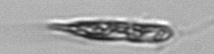
Label: Euglena